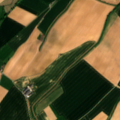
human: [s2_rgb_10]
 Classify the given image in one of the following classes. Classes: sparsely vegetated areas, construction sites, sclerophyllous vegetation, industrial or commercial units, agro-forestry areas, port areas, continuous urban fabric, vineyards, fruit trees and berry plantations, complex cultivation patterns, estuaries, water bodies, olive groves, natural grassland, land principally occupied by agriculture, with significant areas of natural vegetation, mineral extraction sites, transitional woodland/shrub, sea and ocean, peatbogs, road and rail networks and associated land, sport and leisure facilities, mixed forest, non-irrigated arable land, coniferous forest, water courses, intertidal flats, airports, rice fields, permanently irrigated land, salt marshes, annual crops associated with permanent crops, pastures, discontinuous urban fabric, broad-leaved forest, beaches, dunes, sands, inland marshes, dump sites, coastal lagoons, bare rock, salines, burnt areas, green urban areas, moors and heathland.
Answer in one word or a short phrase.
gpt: non-irrigated arable land, pastures